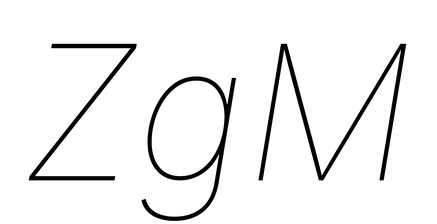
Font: Inter-Italic_Thin_Italic